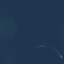
Land use / land cover class: SeaLake